Question: I need to get performance counters from the network card. To make things easy, the user selects the needed adapter by typing an index number in a console application.

This is the code that gets the user input and creates performance counter instance
'''
var connectionNames = NetworkCardLocator.GetConnectedCardNames().ToArray();
log.Debug("Please select one of the available connections");
log.Debug("--");
for (int i = 0; i < connectionNames.Count(); i++)
{
log.Debug(i + ". " + connectionNames[i]);
}
log.Debug("--");
var key = Console.ReadLine();
int idx = 0;
Int32.TryParse(key, out idx);
string connectionName = connectionNames[idx];
var networkBytesSent = new PerformanceCounter("Network Interface", "Bytes Sent/sec", connectionName);
var networkBytesReceived = new PerformanceCounter("Network Interface", "Bytes Received/sec", connectionName);
var networkBytesTotal = new PerformanceCounter("Network Interface", "Bytes Total/sec", connectionName);
'''
This is how I select available adapters
'''
internal static IEnumerable<string> GetConnectedCardNames()
{
string query = String.Format(@"SELECT * FROM Win32_NetworkAdapter");
var searcher = new ManagementObjectSearcher
{
Query = new ObjectQuery(query)
};
try
{
log.Debug("Trying to select network adapters");
var adapterObjects = searcher.Get();
var names = (from ManagementObject o in adapterObjects
select o["Name"])
.Cast<string>();
return names;
}
catch (Exception ex)
{
log.Debug("Failed to get needed names, see Exception log for details");
log.Fatal(ex);
throw;
}
}
'''
Given I have selected the needed adapter, the code works on my machine (Win 2008 R2 Ent x64). It doesn't work on some of the VMs I use for testing (Win 2008 R1 DC x86). Any selection there gives me an exception (still works on my PC and VM Win 2008 R1 Std x86)
'''
foreach (PerformanceCounter counter in counters)
{
float rawValue = counter.NextValue(); //thrown here
...
}
2011-06-10 11:08:20,505 [10] DEBUG TH.Exceptions Instance 'WAN Miniport (PPTP)' does not exist in the specified Category.
System.InvalidOperationException: Instance 'WAN Miniport (PPTP)' does not exist in the specified Category.
at System.Diagnostics.CounterDefinitionSample.GetInstanceValue(String instanceName)
at System.Diagnostics.PerformanceCounter.NextSample()
at System.Diagnostics.PerformanceCounter.NextValue()
at TH.PerformanceMonitor.API.Internal.PerformanceLogService.DoPerformanceLogging(IEnumerable'1 counters, Int32 interval, TimeSpan duration) in C:\Projects\...\PerformanceLogService.cs:line 122
at TH.PerformanceMonitor.API.PerformanceManager.DoPerformanceLogging() in C:\Projects\...\PerformanceManager.cs:line 294
at System.Threading.ExecutionContext.Run(ExecutionContext executionContext, ContextCallback callback, Object state, Boolean ignoreSyncCtx)
at System.Threading.ExecutionContext.Run(ExecutionContext executionContext, ContextCallback callback, Object state)
at System.Threading.ThreadHelper.ThreadStart()
'''
What might be the problem, or how can I trace the reasons?
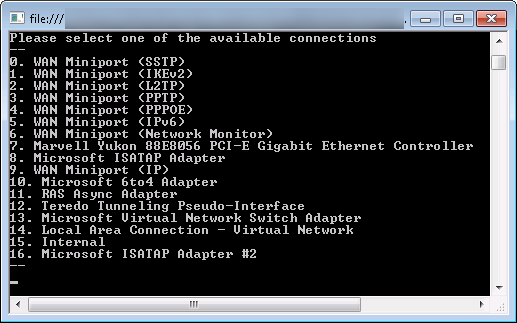
Answer: The problem was in the <URL>. Once they were removed from the VM, everything started to work.